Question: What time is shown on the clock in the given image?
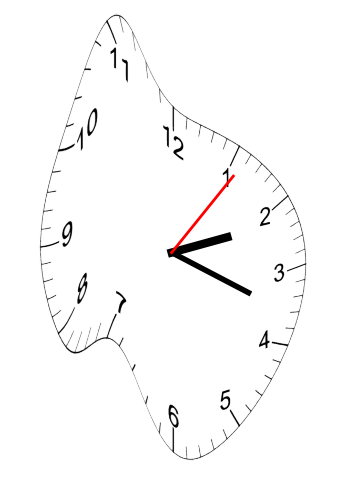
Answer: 02:18:06